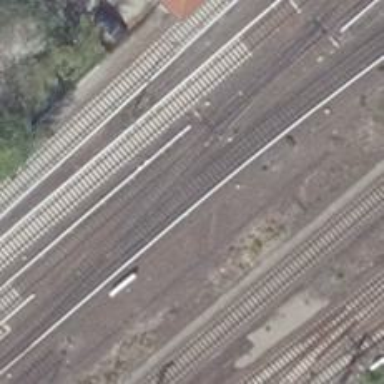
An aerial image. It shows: Light rail electrified railway with power from the bottom.